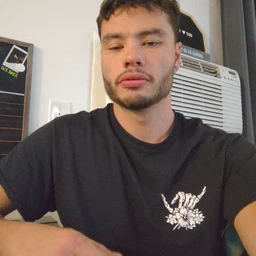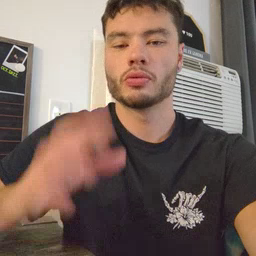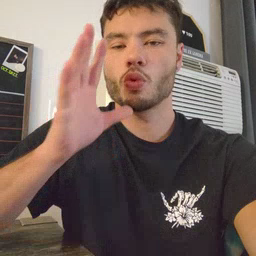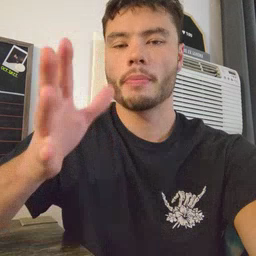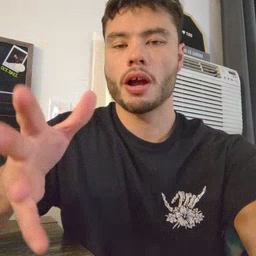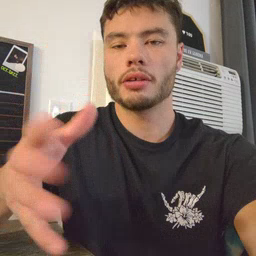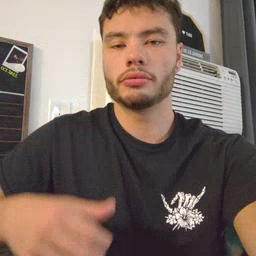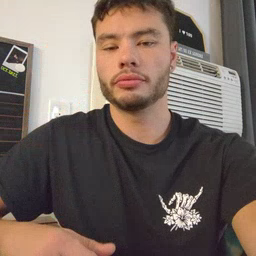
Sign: grandma